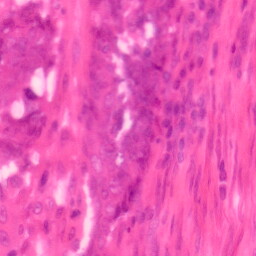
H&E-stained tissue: Colon